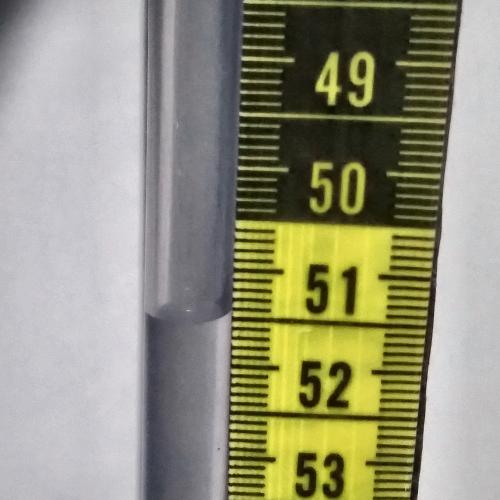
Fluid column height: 51.5 cm